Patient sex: M
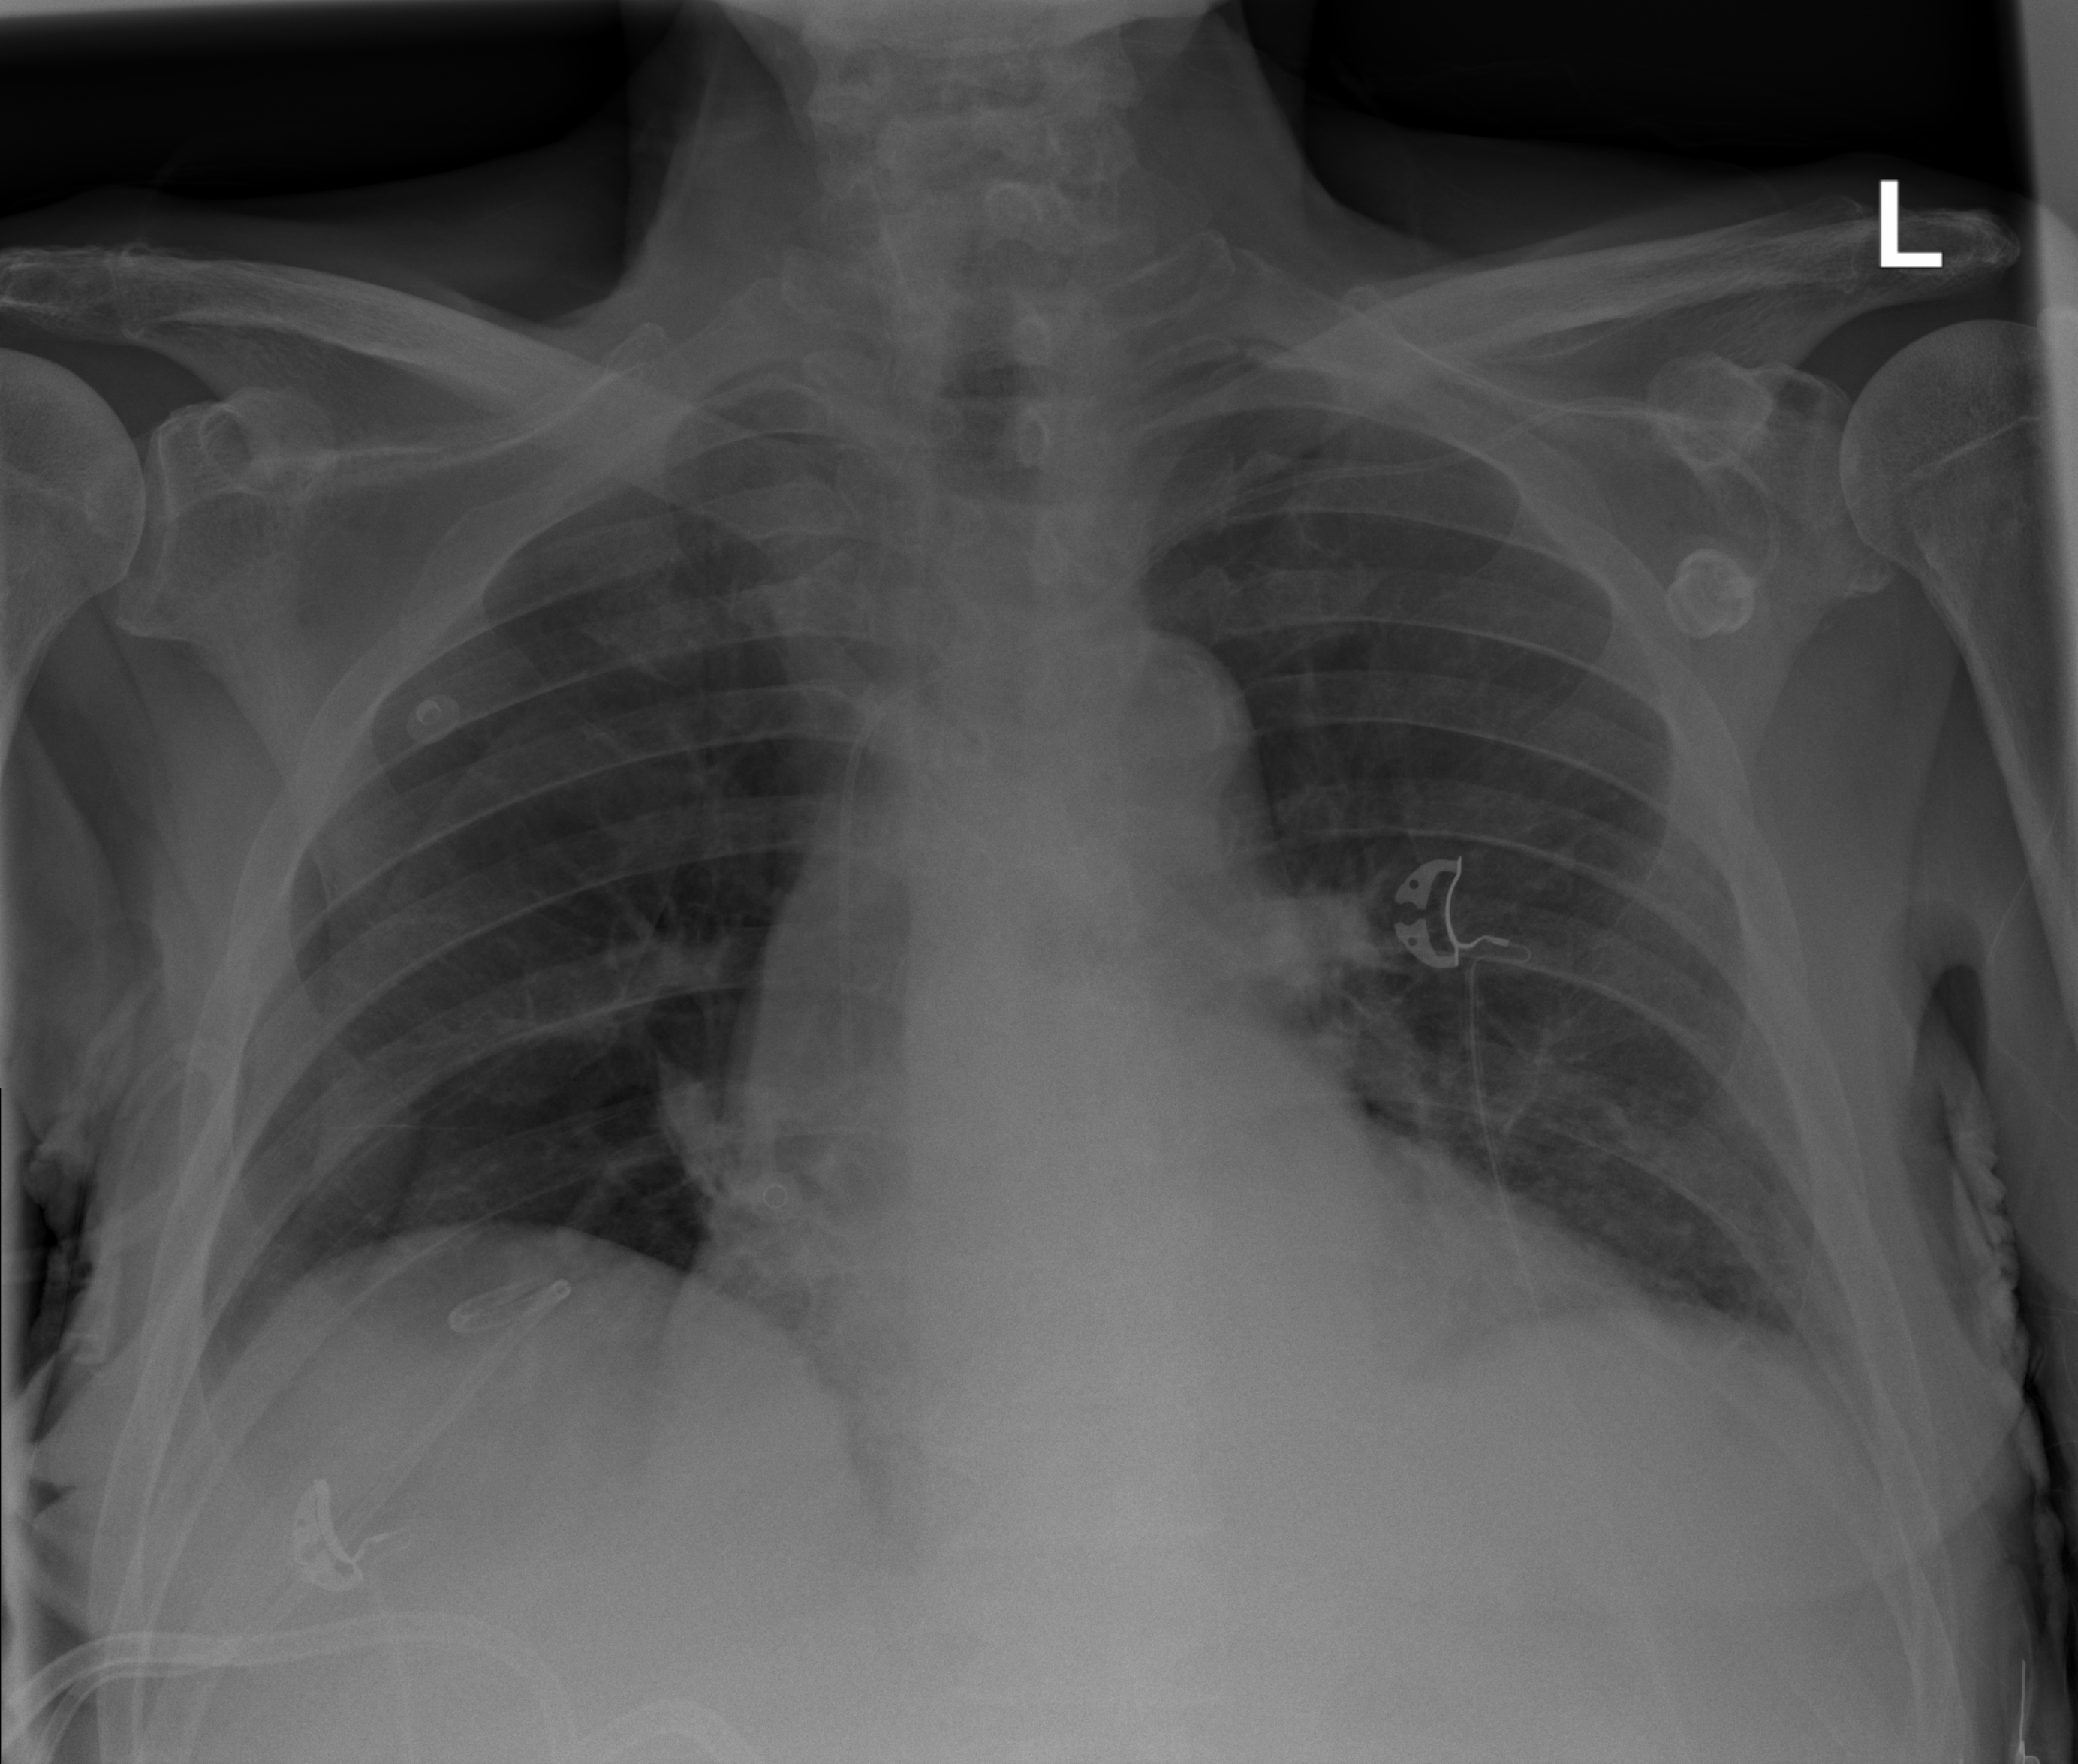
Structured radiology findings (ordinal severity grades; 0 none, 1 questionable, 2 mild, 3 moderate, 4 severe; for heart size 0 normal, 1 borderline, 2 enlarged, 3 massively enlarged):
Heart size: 2
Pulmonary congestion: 0
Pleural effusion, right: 2
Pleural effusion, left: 2
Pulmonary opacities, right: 0
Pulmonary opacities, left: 0
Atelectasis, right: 2
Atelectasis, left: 2